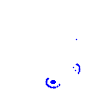
Particle: pion